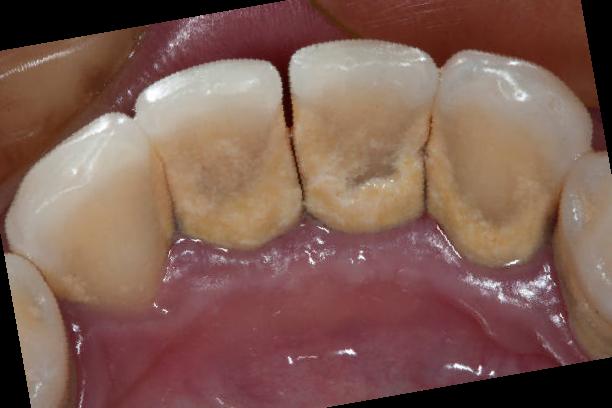
Condition: Calculus